Aerial crown-view tile of a tropical tree (Barro Colorado Island, Panama), acquired 20250317:
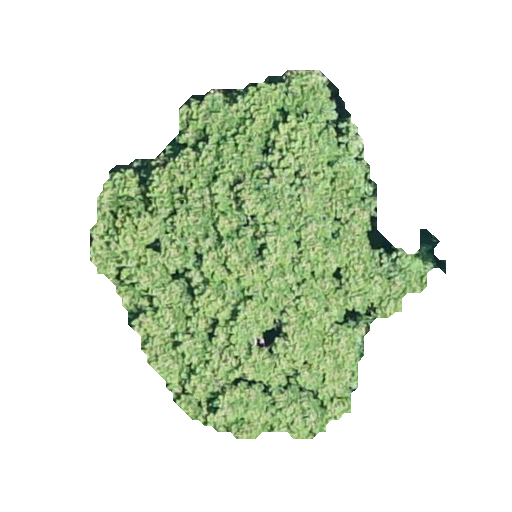
Species: Jacaranda copaia
GBIF accepted scientific name: Jacaranda copaia
Crown area: 120.321 m²